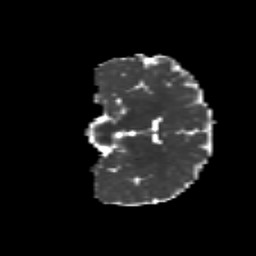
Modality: MD
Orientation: coronal
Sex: male
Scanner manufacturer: siemens
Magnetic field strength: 3 T
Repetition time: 5 s
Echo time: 0.071 s